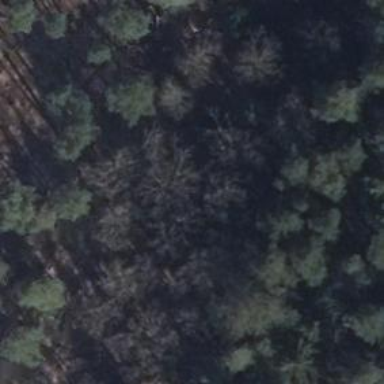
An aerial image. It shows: Forest area.